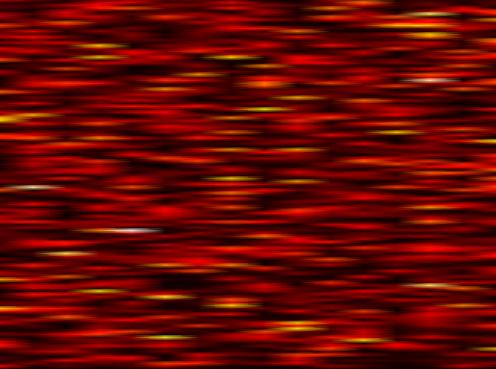
Label: FOFDM